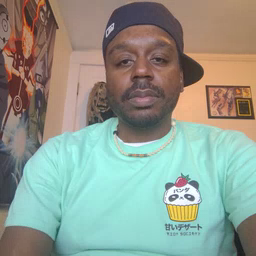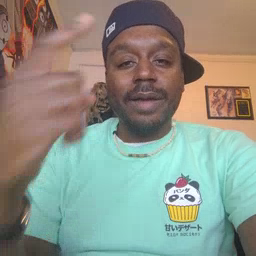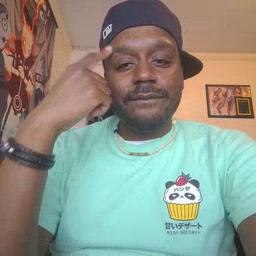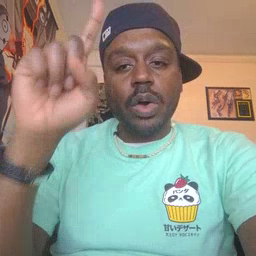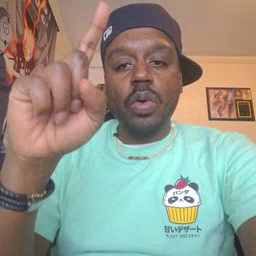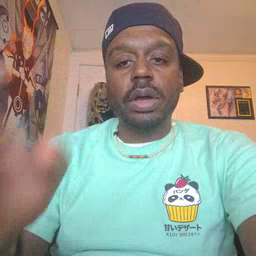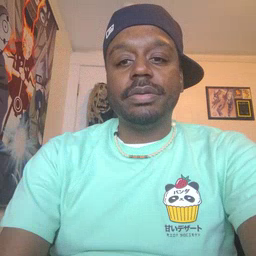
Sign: for